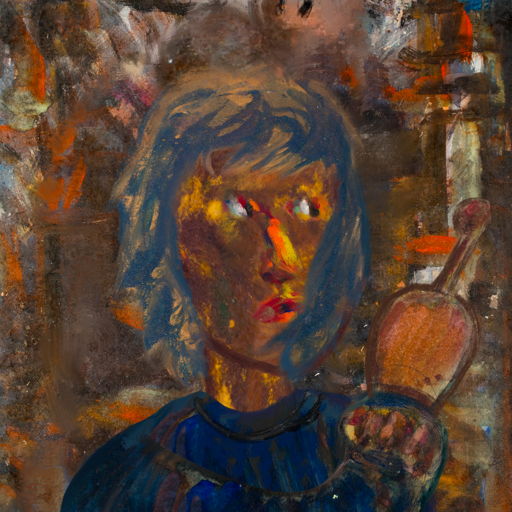
Background: GypsyQueen, Head And Neck Side: Comrade, Face Side: An_Impression, Bust: Pipe, Hair Side: In_The_Sun, Head Accessory: Blank, Second Necklace: Blank, Necklace: Orphan, Baby: Blank